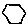
Label: hexagon